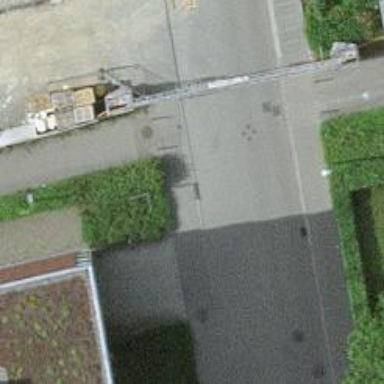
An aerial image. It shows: Bollard barrier.